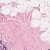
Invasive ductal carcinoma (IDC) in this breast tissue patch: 0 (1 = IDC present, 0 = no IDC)